Here is the time-frequency representation (spectrogram) of a rolling-element bearing's vibration measurement. Diagnose the bearing from this image, choosing from: normal, inner_race, outer_race, ball.
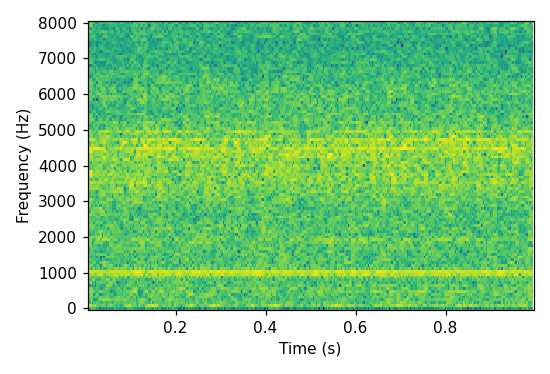
Answer: outer_race